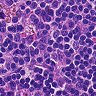
Metastatic tissue present: no